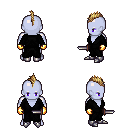
a pixel art fantasy rpg character, male body template, dark elf, purple skin, gray robe, gold greaves, blonde mohawk hairstyle, gold gloves, metal boots, dagger, four views (front, back, left, right), 2x2 character sprite sheet, small pixel art, hard edges, no anti-aliasing